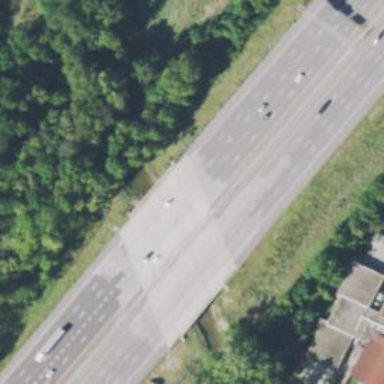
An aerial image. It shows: Motorway bridge with embankment.